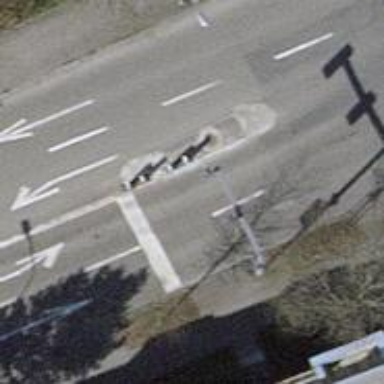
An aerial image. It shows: Secondary road with asphalt surface and dedicated cycle lane.